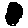
Label: hexagon